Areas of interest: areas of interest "Swallow Milk Strawberry Garden"
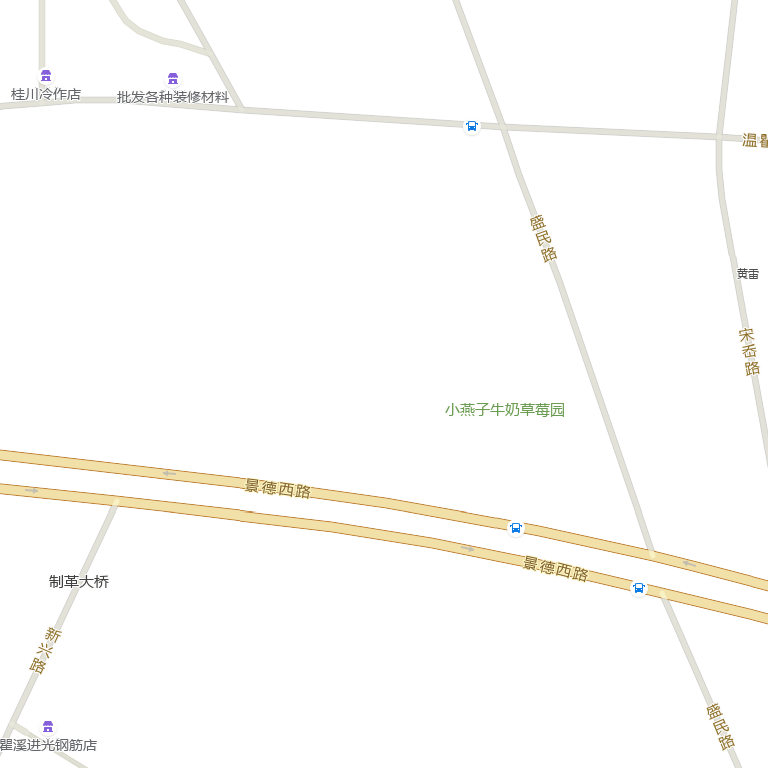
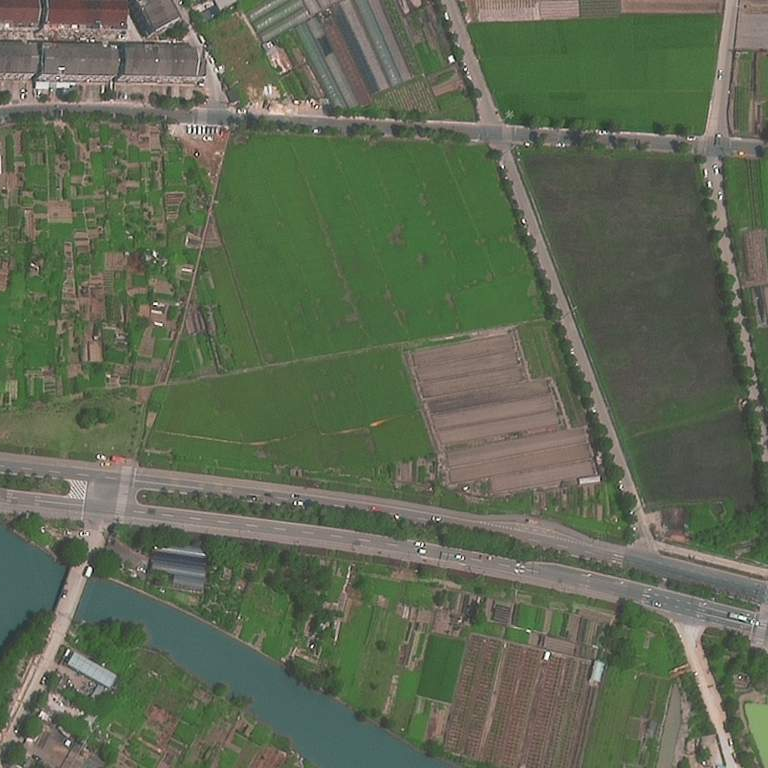